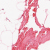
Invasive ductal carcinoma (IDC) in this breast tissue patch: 0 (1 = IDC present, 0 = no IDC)